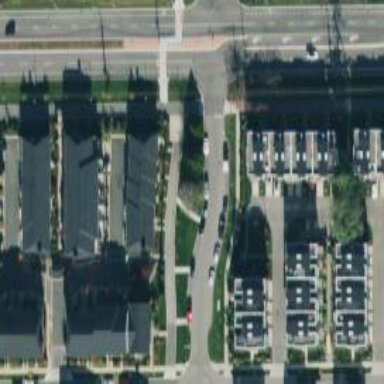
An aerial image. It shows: Residential road with asphalt surface and separate sidewalk.